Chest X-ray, PA view. Patient: 62 years old, sex M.
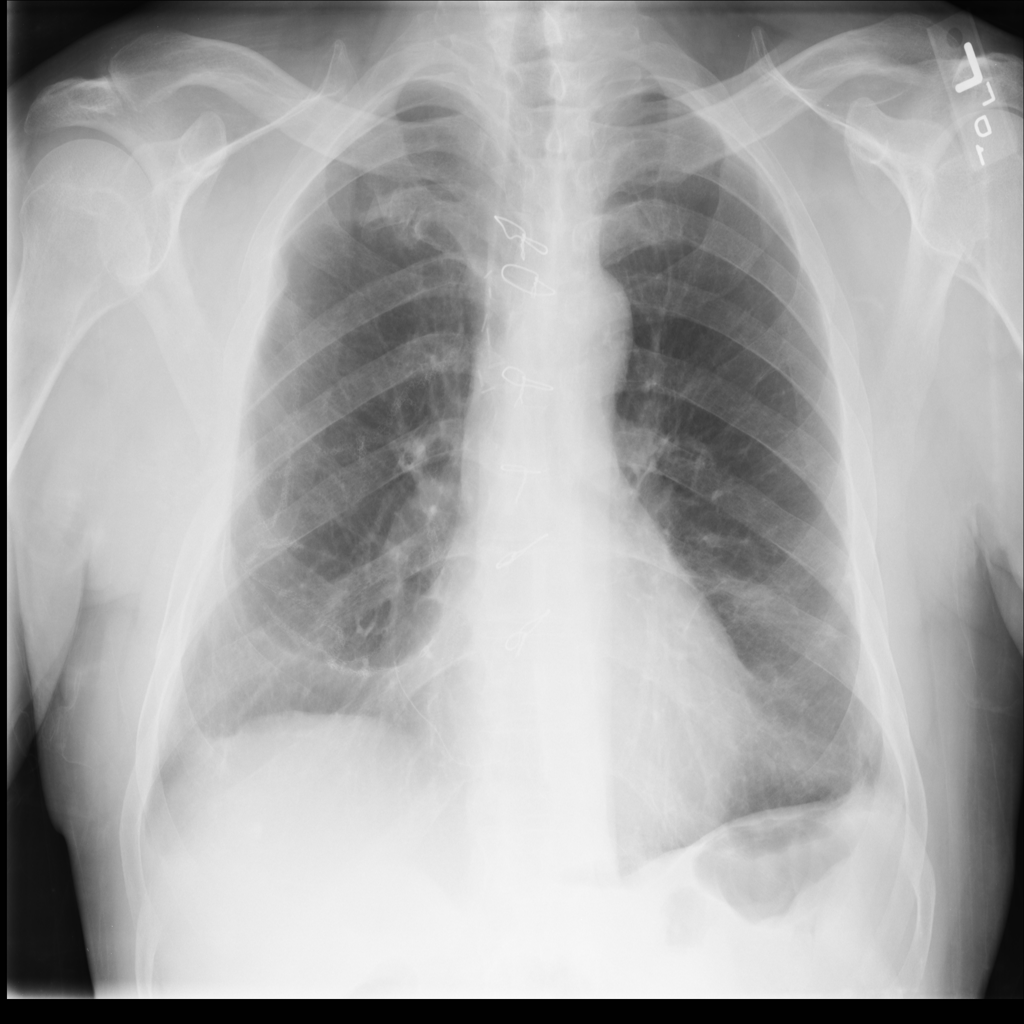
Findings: Infiltration